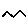
Label: zigzag